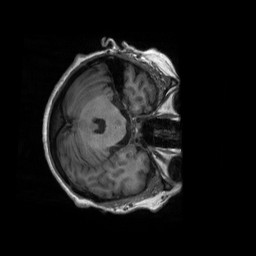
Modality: T1w
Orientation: axial
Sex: male
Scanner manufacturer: siemens
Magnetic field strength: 3 T
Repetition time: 2.3 s
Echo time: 0.00226 s